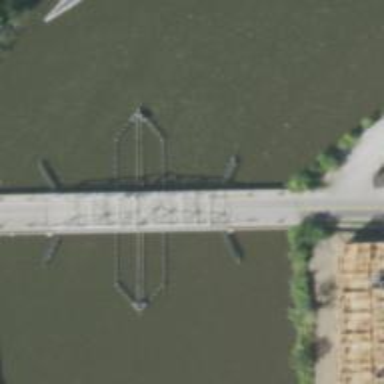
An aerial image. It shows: Secondary road crossing movable swing bridge.